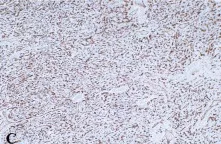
Representative postoperative pathological images. (B-F) Immunohistochemical staining. (C) CD-34 showed abundant blood vessels.
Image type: pathology (immunostaining)